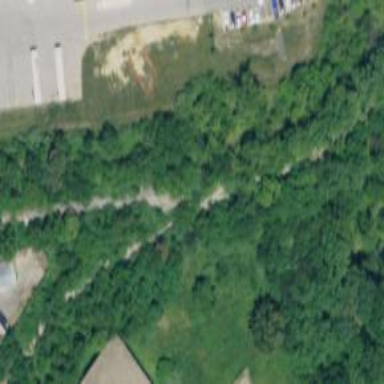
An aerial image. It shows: Disused railway spur line.